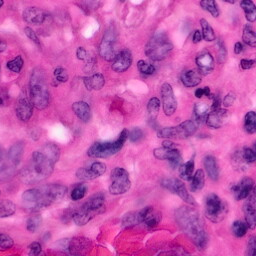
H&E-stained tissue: Pancreatic